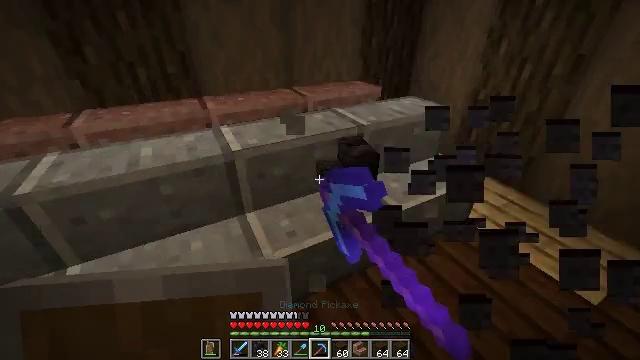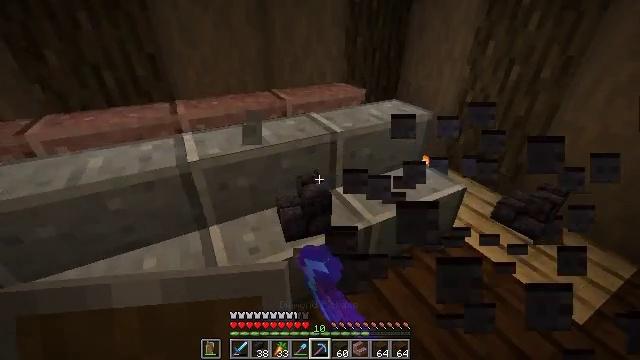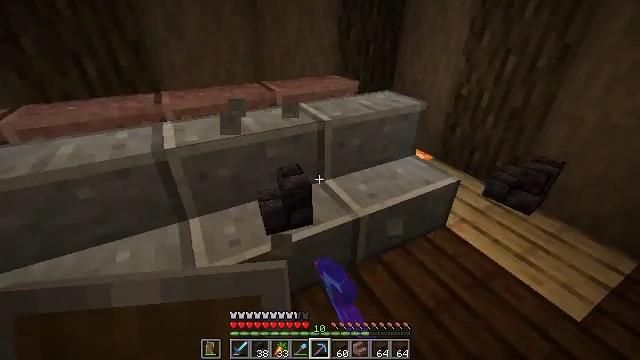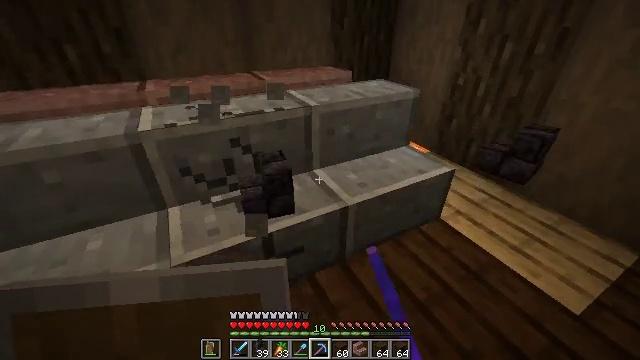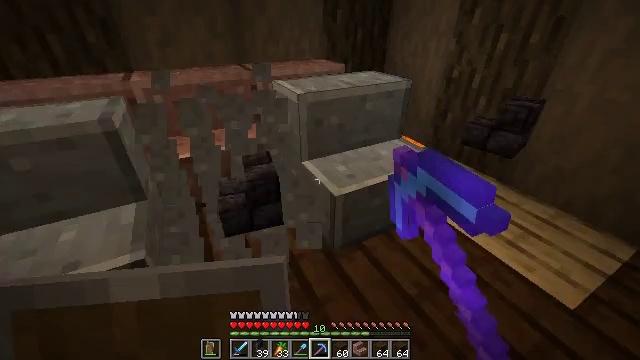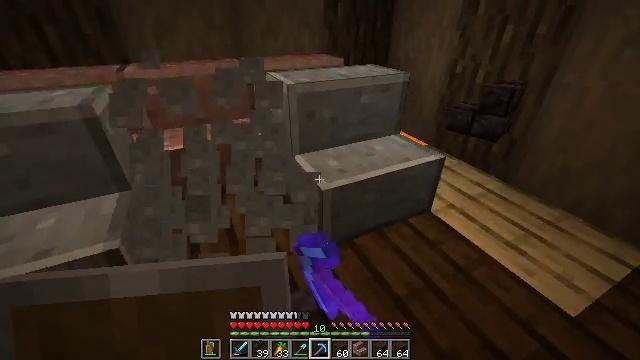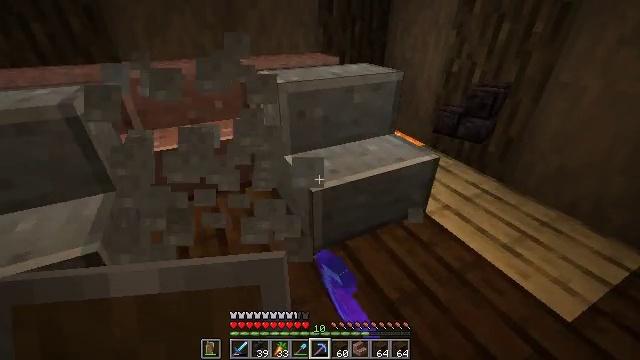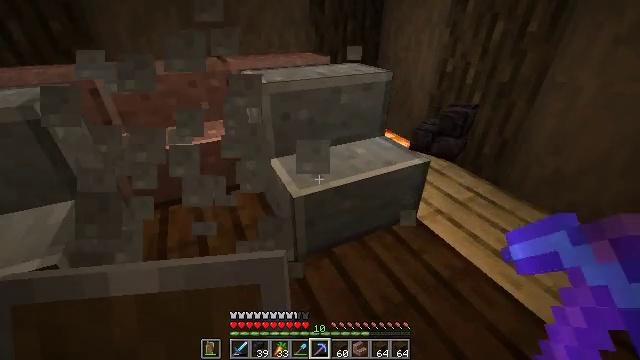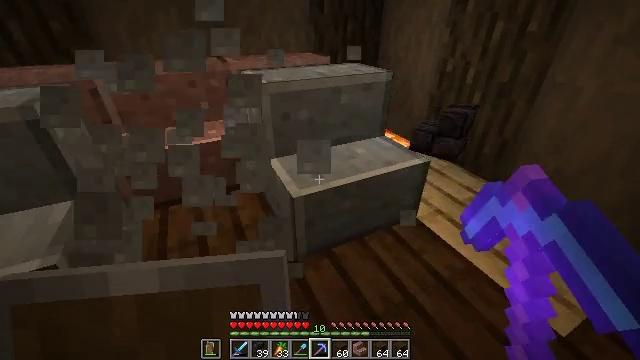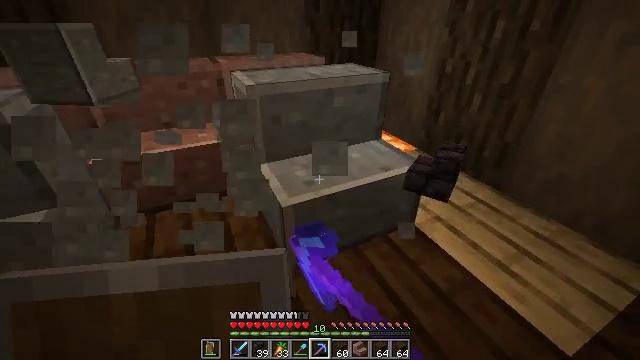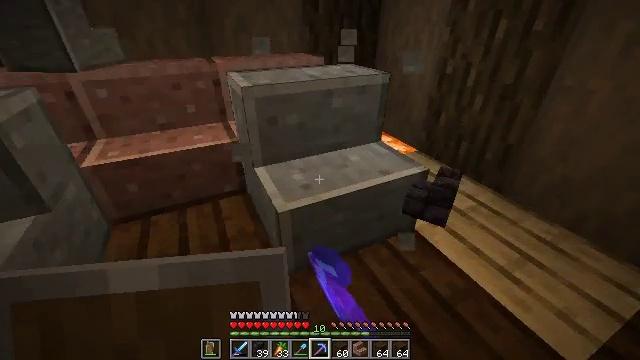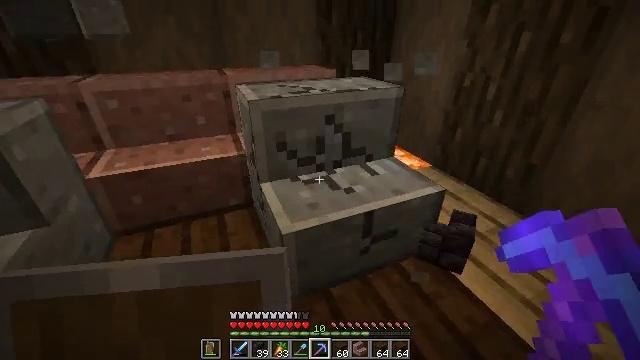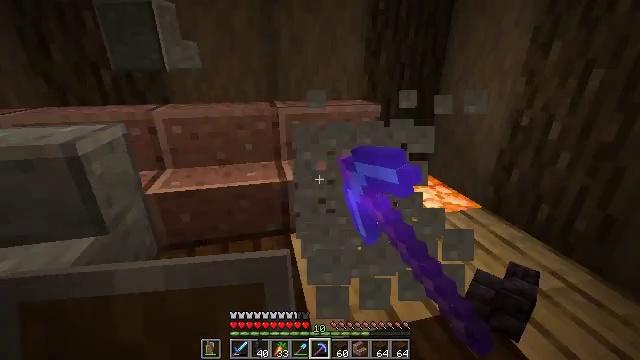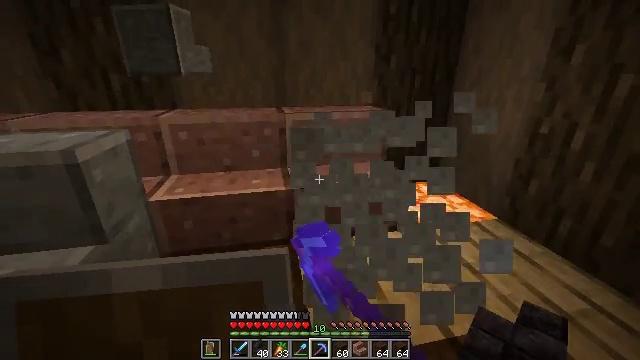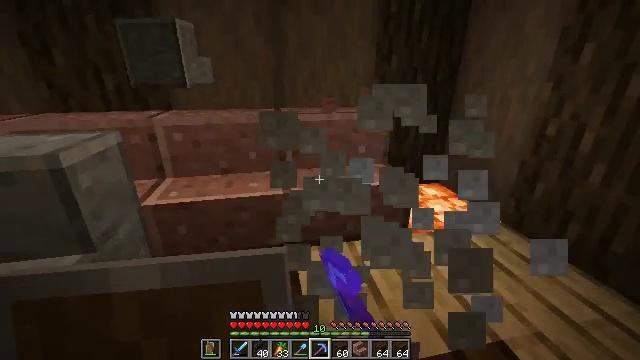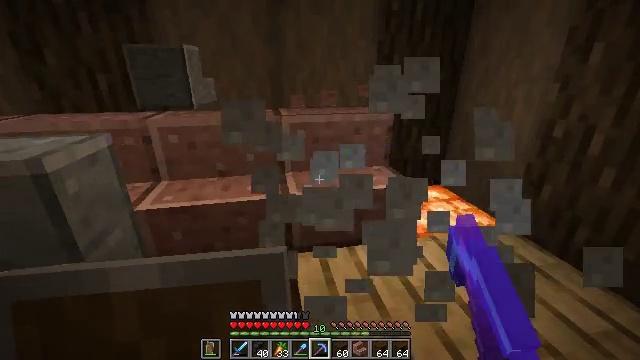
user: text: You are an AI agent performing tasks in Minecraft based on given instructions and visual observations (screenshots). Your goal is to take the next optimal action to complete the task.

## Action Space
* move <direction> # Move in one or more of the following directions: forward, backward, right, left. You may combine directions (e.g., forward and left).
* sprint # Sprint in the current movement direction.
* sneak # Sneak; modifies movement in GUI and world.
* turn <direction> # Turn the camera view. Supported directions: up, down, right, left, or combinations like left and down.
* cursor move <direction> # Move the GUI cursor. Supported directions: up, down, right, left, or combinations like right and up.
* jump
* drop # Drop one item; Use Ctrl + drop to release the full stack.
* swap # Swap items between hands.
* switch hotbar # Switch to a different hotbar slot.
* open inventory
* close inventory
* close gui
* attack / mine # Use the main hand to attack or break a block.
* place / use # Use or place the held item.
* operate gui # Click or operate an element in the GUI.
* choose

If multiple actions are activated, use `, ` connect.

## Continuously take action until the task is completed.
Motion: motion action
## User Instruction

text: Gather materials by mining polished andesite stairs.
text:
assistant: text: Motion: move right, sneak, attack / mine
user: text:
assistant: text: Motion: move right, sneak, attack / mine
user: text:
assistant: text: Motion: move right, sneak, attack / mine
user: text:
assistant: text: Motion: move right, sneak, attack / mine
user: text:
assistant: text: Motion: move forward and move right, sneak, turn left, attack / mine
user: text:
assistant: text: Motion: move forward and move right, sneak, attack / mine
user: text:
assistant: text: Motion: move forward and move right, sneak, attack / mine
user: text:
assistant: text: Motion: move forward, sneak, attack / mine
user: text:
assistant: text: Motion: move forward, sneak, attack / mine
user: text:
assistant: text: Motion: move forward, sneak, attack / mine
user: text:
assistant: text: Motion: move forward, sneak, turn left and up, attack / mine
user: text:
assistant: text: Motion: move forward, sneak, turn left and up, attack / mine
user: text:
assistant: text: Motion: move forward, sneak, turn left and up, attack / mine
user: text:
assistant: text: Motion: move forward, sneak, attack / mine
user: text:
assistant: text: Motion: move forward, sneak, attack / mine
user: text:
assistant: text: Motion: move forward and move right, sneak, attack / mine
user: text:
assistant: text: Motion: sneak, attack / mine